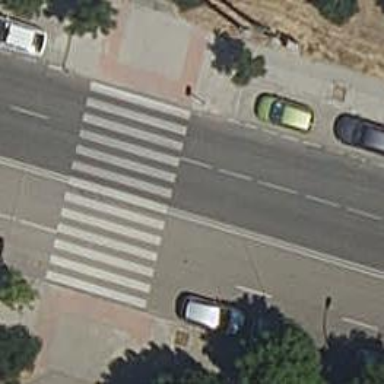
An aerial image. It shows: Uncontrolled road crossing.